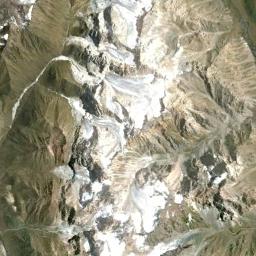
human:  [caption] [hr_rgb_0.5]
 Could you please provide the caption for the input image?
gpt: The snowberg is partly covered with glaciers and the color of the mountain is brown .

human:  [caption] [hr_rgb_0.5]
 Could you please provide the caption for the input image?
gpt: Only the peaks of the snow-capped mountains are covered with snow .

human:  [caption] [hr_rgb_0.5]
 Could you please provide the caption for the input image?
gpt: There is snow on the part of the snowberg .

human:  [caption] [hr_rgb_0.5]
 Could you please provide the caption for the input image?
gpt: The snow berg is consist of bare land and white snow .

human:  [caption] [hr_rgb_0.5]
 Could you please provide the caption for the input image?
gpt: There are some snow and bare land on the snowberg .